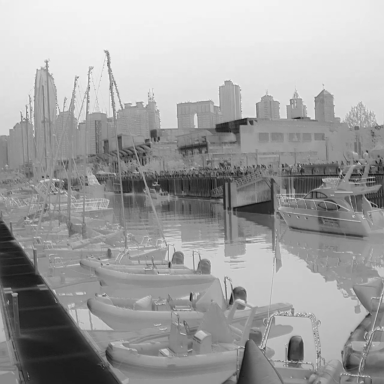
There are seven objects shown in the infrared image, including two canoes, and five sailboats.